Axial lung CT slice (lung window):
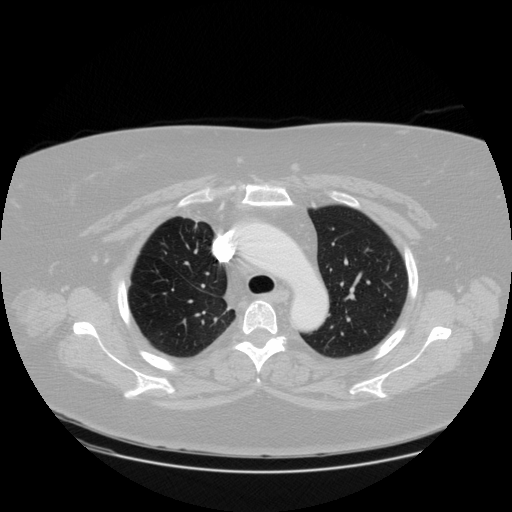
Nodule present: no